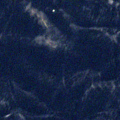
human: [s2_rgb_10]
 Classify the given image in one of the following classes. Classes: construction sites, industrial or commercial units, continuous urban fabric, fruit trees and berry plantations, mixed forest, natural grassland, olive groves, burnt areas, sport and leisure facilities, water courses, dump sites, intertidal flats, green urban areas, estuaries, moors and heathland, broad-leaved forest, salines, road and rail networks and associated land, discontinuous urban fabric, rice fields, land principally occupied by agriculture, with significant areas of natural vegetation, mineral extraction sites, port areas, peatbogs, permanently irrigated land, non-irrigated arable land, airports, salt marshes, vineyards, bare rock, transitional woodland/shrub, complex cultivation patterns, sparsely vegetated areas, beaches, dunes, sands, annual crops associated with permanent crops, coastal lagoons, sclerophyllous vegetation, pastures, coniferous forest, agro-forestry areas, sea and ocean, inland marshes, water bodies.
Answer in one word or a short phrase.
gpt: water bodies